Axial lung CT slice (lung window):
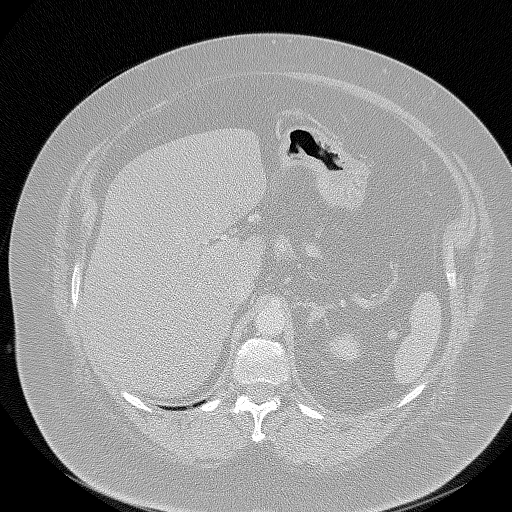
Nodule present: no